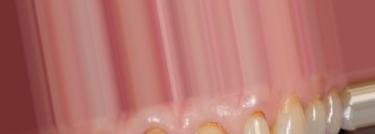
Condition: Tooth Discoloration